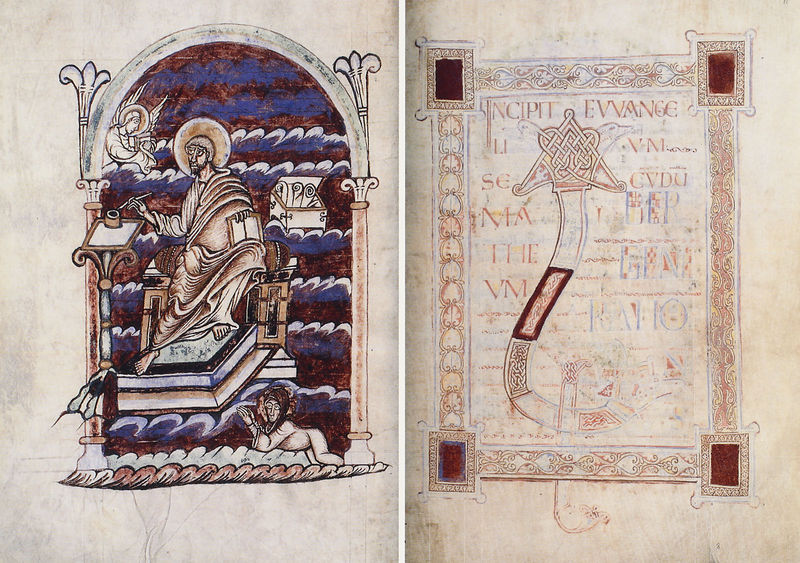
Titel: Evangeliar
Institution: New York, Pierpont Morgan Library
Schlagwörter: blau, feder, flügel, himmel, mann, meer, wolken, sitzen, schwarz, säulen, rot, ornament, band, bibel, johannes, knoten, rahmen, bild, engel, putte, schrift, wellen, bogen, rundbogen, thron, truhe, buch, barfuß, illustration, buchstaben, initiale, schlange, kiste, beten, gebet, pinsel, stift, tinte, buchseite, heiligenschein, schreiben, mittelalter, mönch, heiliger, schreiber, tintenfass, schreibpult, miniatur, purpur, aureole, latein, markus, betender, apostel, buchmalerei, evangelist, evangelium, lukas, matthäus, buchmalerie, hieronimus, matthias, ban, jona, 1300, schreibposition